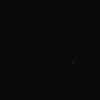
Label: space